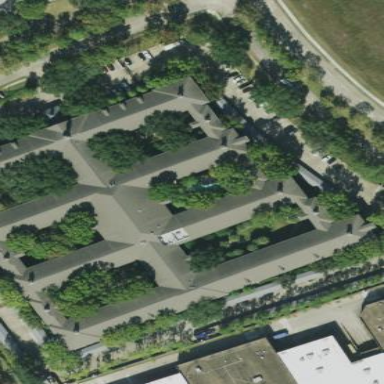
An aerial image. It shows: Retirement home.